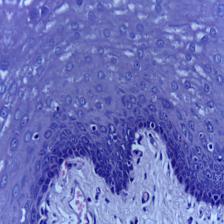
Diagnosis: Normal